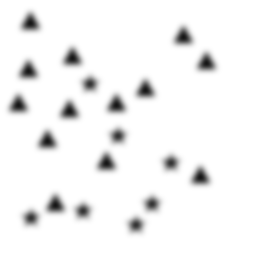
Squares: 0
Triangles: 13
Stars: 7
Total shapes: 20